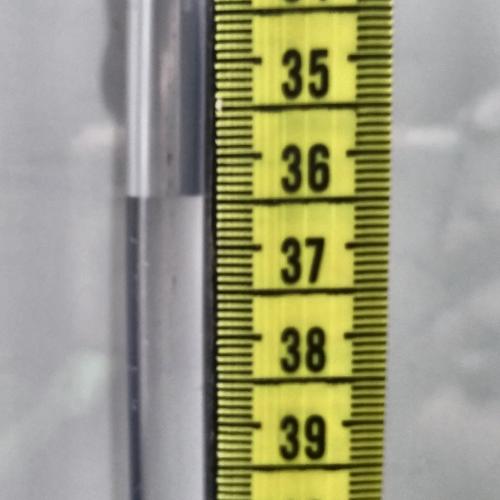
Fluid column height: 36.4 cm